Question: I've viewed other questions on here relating to the topic, and am still having trouble using the twitter bootstrap with my Spring Web application. From my understanding these two should not be too complex to use together, that you should be able to place the css, js folders in your project and link them pretty simply.
I've viewed the following, which both seem to use it differently:
- <URL>
This is what my file hierarchy looks like:

in my index.jsp file I am trying to link it:
'''
<html>
<head>
<meta charset="utf-8">
<title>Fantastic Log-In page</title>
<link rel="stylesheet" href="<c:url value="/resources/css/bootstrap.css" />"/>
'''
But obviously I am doing something wrong because I get the following warning:
'''
WARN PageNotFound - No mapping found for HTTP request with URI [/SpringJDBC/resources/css/bootstrap.css] in DispatcherServlet with name 'dispatcherServlet'
'''
I am very new to spring development so a lot of this doesn't fully come across. I would appreciate any tips on how to get bootstrap working with my spring web application.
Thank you.
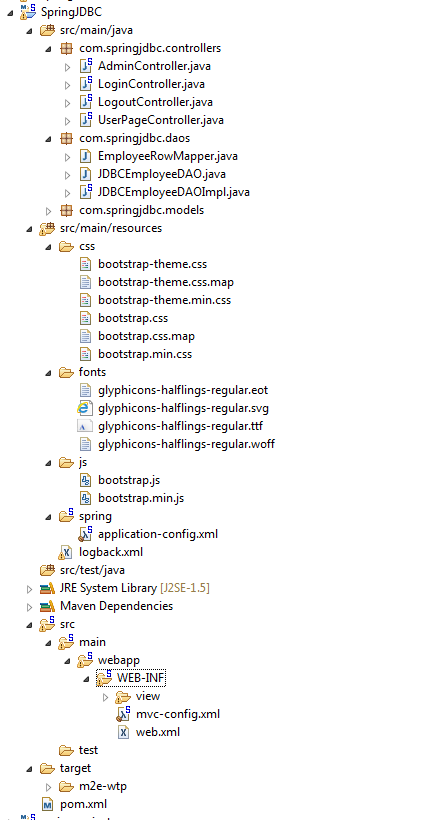
Answer: I would guess that your spring MVC config is set to handle something like /*. So a request comes in for your stylesheet and it'll complain because it hasn't got a controller that matches this URL pattern. What you need is a way to tell spring which URL's are for static resources.
Try adding something like this to your MVC config.
'''
<mvc:resources mapping="/resources/**" location="/resources/" />
'''
For the above config to work you'd have to move all your static files into a folder called resources. You could name it something else.
Have a read of the docs for more info:
<URL>
You want 16.14.5
... oh yes and move them into src/main/webapp!